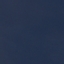
Label: SeaLake